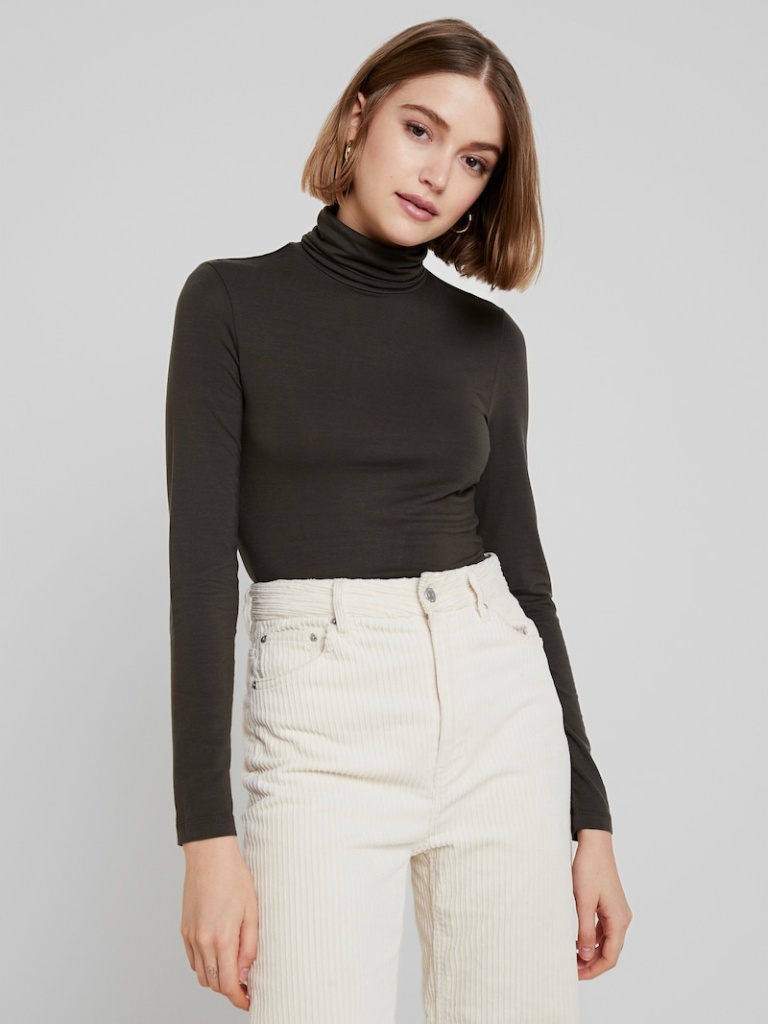
knit tight a long-sleeved with the sleeves down hip length Fully Tucked in turtleneck turtleneck